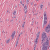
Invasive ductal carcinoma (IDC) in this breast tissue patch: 1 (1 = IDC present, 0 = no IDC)